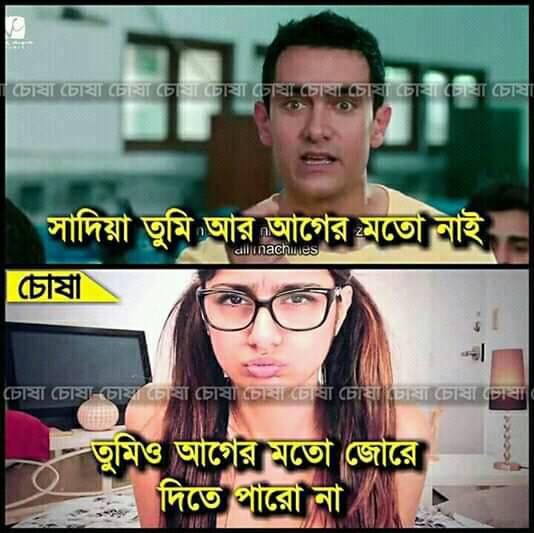
Caption: সাদিয়া তুমি আর আগের মতো নাই    তুমিও আগের মতো জোরে দিতে পারো না
Label: hate